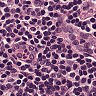
Metastatic tissue present: no